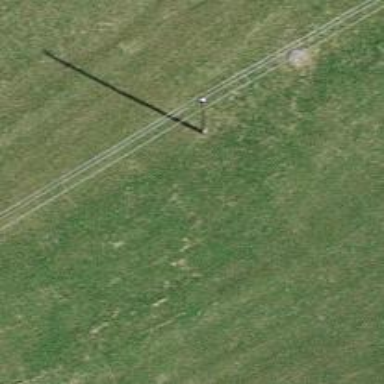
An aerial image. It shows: Minor power line.